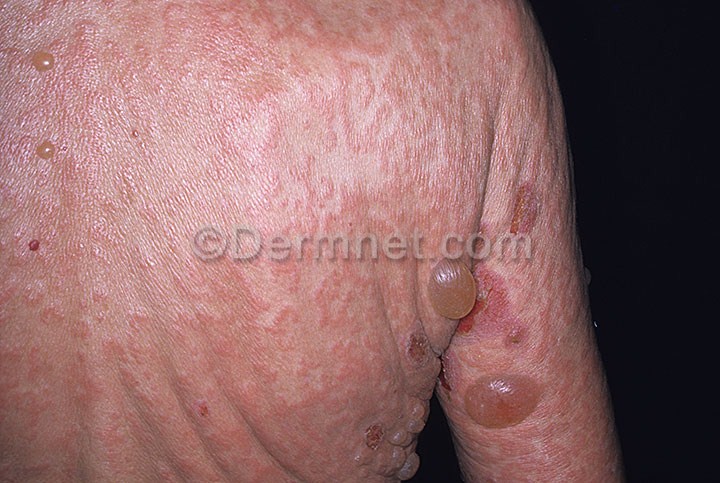
Disease: Bullous Disease Photos